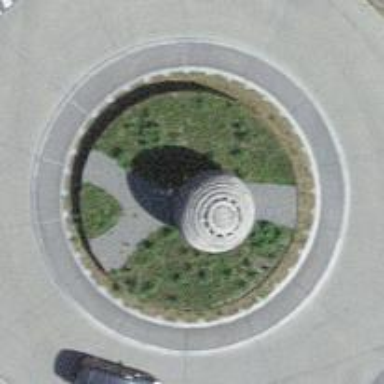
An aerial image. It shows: Secondary road leading to roundabout.